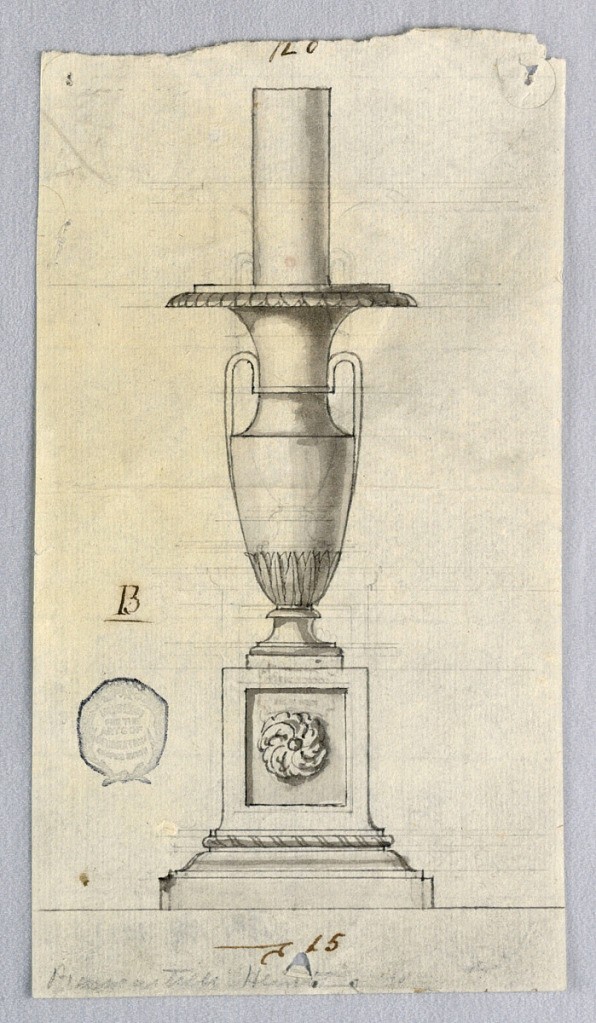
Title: Elevation of a Candlestick
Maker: Luigi Righetti, Italian, 1780 - 1819
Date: early 19th century
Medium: Graphite, pen and ink, brush and watercolor on paper
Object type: Drawing
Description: Vase form on a square block with a rosette. At top, a flaring socket.